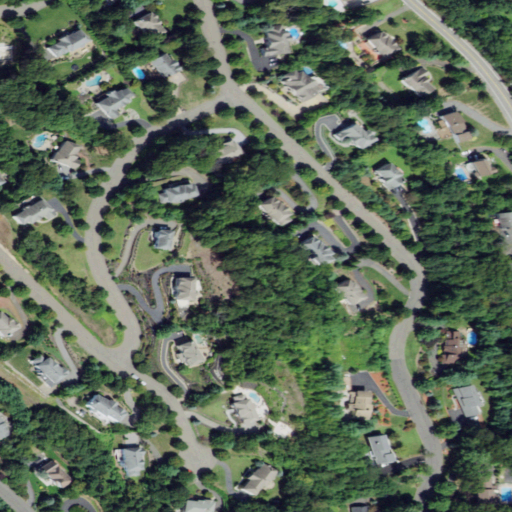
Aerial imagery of mountain in New Jersey named Packanack Mountain containing low intensity development, open development, medium intensity development, deciduous forest, high intensity development, and mixed forest